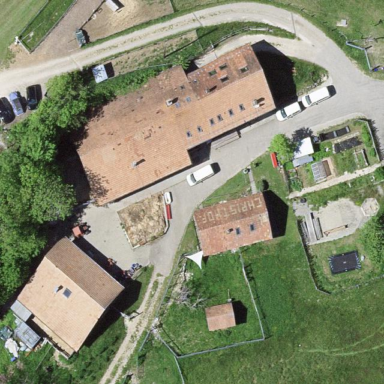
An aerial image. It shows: Farmyard area.